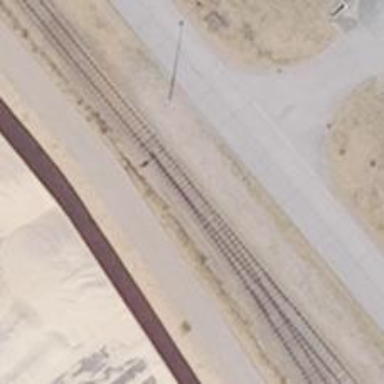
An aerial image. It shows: Railway switch.